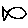
Label: fish